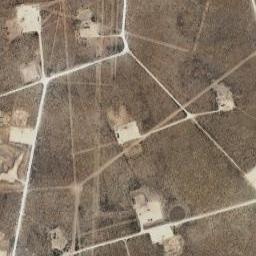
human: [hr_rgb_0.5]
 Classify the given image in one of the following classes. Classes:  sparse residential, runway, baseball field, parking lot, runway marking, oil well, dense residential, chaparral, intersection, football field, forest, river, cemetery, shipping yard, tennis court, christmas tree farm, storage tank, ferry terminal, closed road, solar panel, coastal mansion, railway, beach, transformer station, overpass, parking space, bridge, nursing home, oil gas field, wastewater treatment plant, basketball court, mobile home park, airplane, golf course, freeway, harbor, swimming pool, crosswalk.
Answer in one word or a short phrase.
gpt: oil gas field